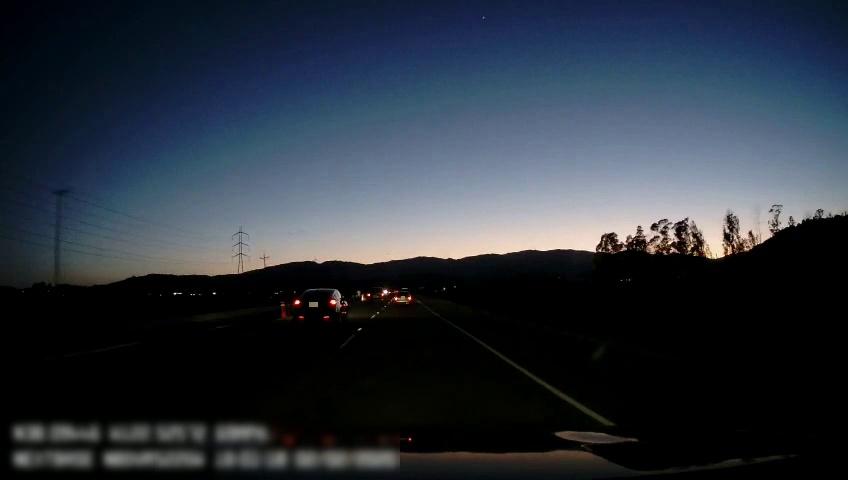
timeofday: Dusk/Dawn/Twilight
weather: Sunny
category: Drivable Space
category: Vehicles | Car
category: Vehicles | Car
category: Vehicles | Car
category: Lanes | Current Lane
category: Lanes | Alternate Lane